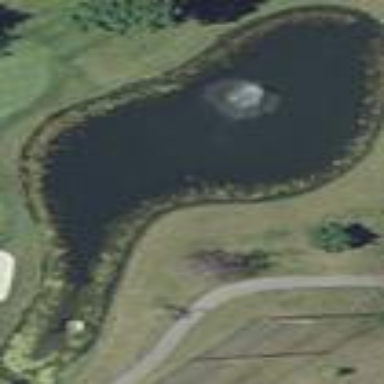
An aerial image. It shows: Water hazard on golf course. The hazard is natural water feature.